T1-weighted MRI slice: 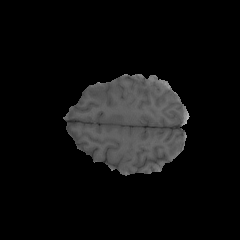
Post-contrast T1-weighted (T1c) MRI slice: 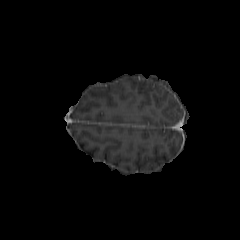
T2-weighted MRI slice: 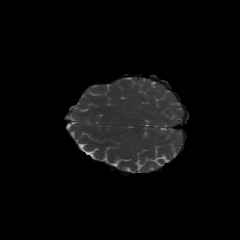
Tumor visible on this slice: yes